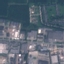
Land use / land cover: Industrial